Question: This is what I want:
1.) When I click my Expander button and it expands it should stretch down to the end of the Grid
see sample image =>
2.) When I write more Text than space is available in the RichTextBox within the Expander ScrollBars must be visible and I should be able to scroll down.
Putting a scrollviewer around the Expander content ain't hard but it does not help even with setting on "Auto" they never appear. Set the scrollviewer on "Visible" I can't scroll because the content of the Expander goes down endlessly.
Thats my Sample code:
'''
<Grid Margin="30,0,0,0">
<Grid.RowDefinitions>
<RowDefinition Height="30" />
<RowDefinition Height="*" />
<RowDefinition Height="30" />
</Grid.RowDefinitions>
<StackPanel Background="LightCoral" Orientation="Horizontal">
<TextBlock Grid.Column="0" Text="Incident type:" VerticalAlignment="Center" />
<ComboBox Grid.Column="1" IsEditable="True" Margin="0,7" Text="{Binding SelectedIncidentReport.IncidentType,Mode=TwoWay}" />
<TextBlock Grid.Column="0" Grid.Row="1" Text="Teachers name:" VerticalAlignment="Center" />
<TextBox Grid.Column="1" Grid.Row="1" Height="25" Text="{Binding SelectedIncidentReport.TeacherName,Mode=TwoWay}" />
<TextBlock Grid.Column="0" Grid.Row="2" Text="Tutor group:" VerticalAlignment="Center" />
<TextBox Grid.Column="1" Grid.Row="2" Margin="0,7" Text="{Binding SelectedIncidentReport.TutorGroup,Mode=TwoWay}" />
</StackPanel>
<Grid Background="LightBlue" Grid.Row="1" >
<Grid.RowDefinitions>
<RowDefinition Height="Auto" />
<RowDefinition Height="Auto" />
<RowDefinition Height="Auto" />
<RowDefinition Height="Auto" />
</Grid.RowDefinitions>
<Expander Background="Purple" Grid.Row="0" Height="Auto" Header="Report details" IsExpanded="{Binding SelectedExpander, Mode=TwoWay, Converter={StaticResource ExpanderToBooleanConverter}, ConverterParameter=1}">
<Controls:RichTextBox
VerticalScrollBarVisibility="Auto"
Text="{Binding SelectedIncidentReport.ReportDetails,UpdateSourceTrigger=LostFocus,IsAsync=True}"
AcceptsReturn="True"
AutoWordSelection="True"
AllowDrop="False"
SelectionBrush="#FFAC5BCB"
HorizontalScrollBarVisibility="Auto" />
</Expander>
<Expander Background="Red" Grid.Row="1" Header="Action taken" IsExpanded="{Binding SelectedExpander, Mode=TwoWay, Converter={StaticResource ExpanderToBooleanConverter}, ConverterParameter=2}">
<Controls:RichTextBox
VerticalScrollBarVisibility="Auto"
Text="{Binding SelectedIncidentReport.ActionTaken,UpdateSourceTrigger=LostFocus,IsAsync=True}"
AcceptsReturn="True"
AutoWordSelection="True"
AllowDrop="False"
SelectionBrush="#FFAC5BCB"
HorizontalScrollBarVisibility="Auto" />
</Expander>
<Expander Background="Lavender" Grid.Row="2" Header="Further action" IsExpanded="{Binding SelectedExpander, Mode=TwoWay, Converter={StaticResource ExpanderToBooleanConverter}, ConverterParameter=3}" >
<Controls:RichTextBox
VerticalScrollBarVisibility="Auto"
Text="{Binding SelectedIncidentReport.FurtherAction,UpdateSourceTrigger=LostFocus,IsAsync=True}"
AcceptsReturn="True"
AutoWordSelection="True"
AllowDrop="False"
SelectionBrush="#FFAC5BCB"
HorizontalScrollBarVisibility="Auto" />
</Expander>
<Expander Background="YellowGreen" Grid.Row="3" Header="Home contact" IsExpanded="{Binding SelectedExpander, Mode=TwoWay, Converter={StaticResource ExpanderToBooleanConverter}, ConverterParameter=4}" >
<Controls:RichTextBox
VerticalScrollBarVisibility="Auto"
Text="{Binding SelectedIncidentReport.HomeContact,UpdateSourceTrigger=LostFocus,IsAsync=True}"
AcceptsReturn="True"
AutoWordSelection="True"
AllowDrop="False"
SelectionBrush="#FFAC5BCB"
HorizontalScrollBarVisibility="Auto" />
</Expander>
</Grid>
<Grid Background="LawnGreen" Grid.Row="2" >
<Grid.ColumnDefinitions>
<ColumnDefinition Width="100" />
<ColumnDefinition Width="*" />
</Grid.ColumnDefinitions>
<TextBlock HorizontalAlignment="Center" VerticalAlignment="Center" Text="Documents:" Grid.Column="0" />
<View:DocumentComboView DataContext="{Binding Path=SelectedIncidentReport.Documents}" Grid.Column="1" HorizontalAlignment="Stretch" />
</Grid>
</Grid>
'''
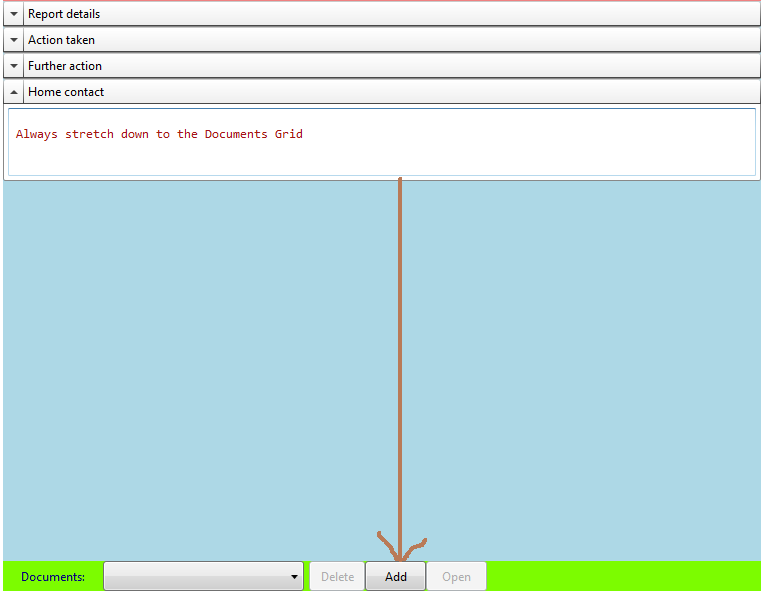
Answer: I think what you're looking for is a mix of Auto and * sized Rows: Auto when collapsed, * when expanded. There are a lot of ways you can achieve this switching. A simple one is to bind the row heights to the expanders through a converter. The XAML would look like this:
'''
<Grid Background="LightBlue" Grid.Row="1" >
<Grid.RowDefinitions>
<RowDefinition Height="{Binding ElementName=Ex1, Path=IsExpanded, Converter={StaticResource ExpandedToGridLengthConverter}}" />
<RowDefinition Height="{Binding ElementName=Ex2, Path=IsExpanded, Converter={StaticResource ExpandedToGridLengthConverter}}" />
<RowDefinition Height="{Binding ElementName=Ex3, Path=IsExpanded, Converter={StaticResource ExpandedToGridLengthConverter}}" />
<RowDefinition Height="{Binding ElementName=Ex4, Path=IsExpanded, Converter={StaticResource ExpandedToGridLengthConverter}}" />
</Grid.RowDefinitions>
<Expander Grid.Row="0" x:Name="Ex1" ...>
<RichTextBox ... />
</Expander>
<Expander Grid.Row="1" x:Name="Ex2" ...>
...
</Expander>
...
</Grid>
'''
And here's a simple version of the converter:
'''
public class ExpandedToGridLengthConverter : IValueConverter
{
public object Convert(object value, Type targetType, object parameter, System.Globalization.CultureInfo culture)
{
if (!(value is bool))
return GridLength.Auto;
if ((bool)value)
return new GridLength(1, GridUnitType.Star);
return GridLength.Auto;
}
public object ConvertBack(object value, Type targetType, object parameter, System.Globalization.CultureInfo culture)
{
throw new NotImplementedException();
}
}
'''
Now the available space will be split between the open expanders and the collapsed ones will only take up as much as their header needs. If the text gets too long for one of the expanded ones the ScrollViewer should take over and start scrolling the text inside that * area.